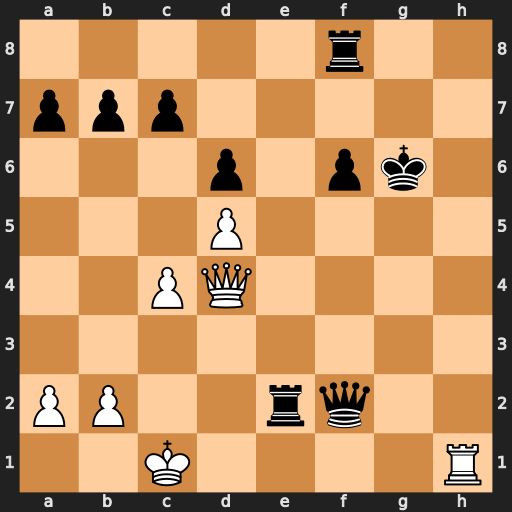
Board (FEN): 5r2/ppp5/3p1pk1/3P4/2PQ4/8/PP2rq2/2K4R
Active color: w
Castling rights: -
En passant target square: -
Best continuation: Qg4+ Kf7 Rh7+ Ke8 Qd7#